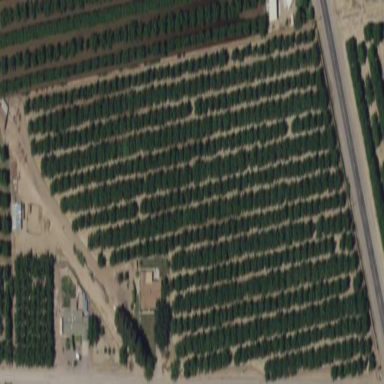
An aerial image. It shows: Orchard.